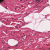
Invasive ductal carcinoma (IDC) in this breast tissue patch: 0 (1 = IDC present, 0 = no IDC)